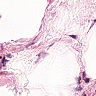
Metastatic tissue present: no